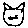
Label: cat